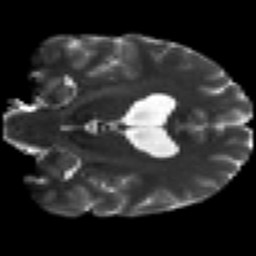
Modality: T2w
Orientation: coronal
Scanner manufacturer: siemens
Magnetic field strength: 3 T
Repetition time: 7.8 s
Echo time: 0.09 s